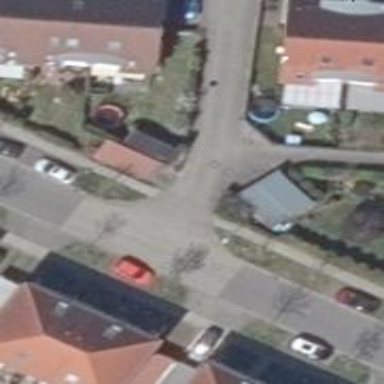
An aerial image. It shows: Living street.